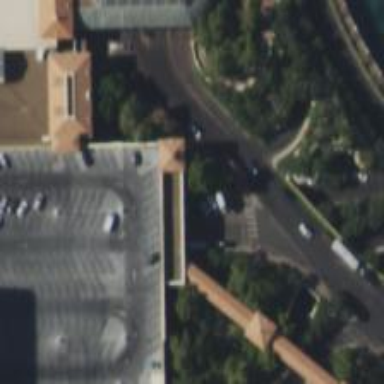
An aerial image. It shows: Car rental service.